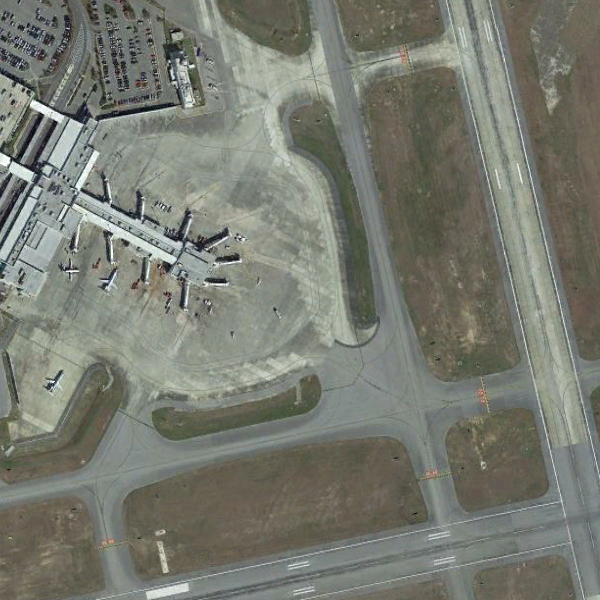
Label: Airport